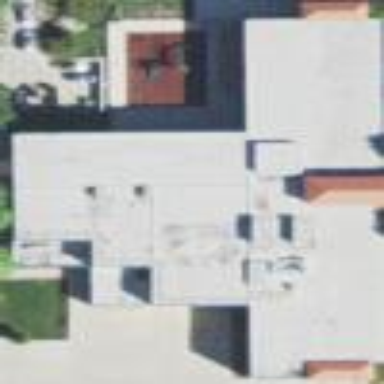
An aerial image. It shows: School building.